Question: In a Windows Forms application, how do I take a "screenshot" of certain coordinates?
In the picture below, you see a Window and inside that window is a little gray box, somewhere near the center.

Where every I might place that box, how can I take a "screenshot" of it (including whatever content is inside it) programmatically?
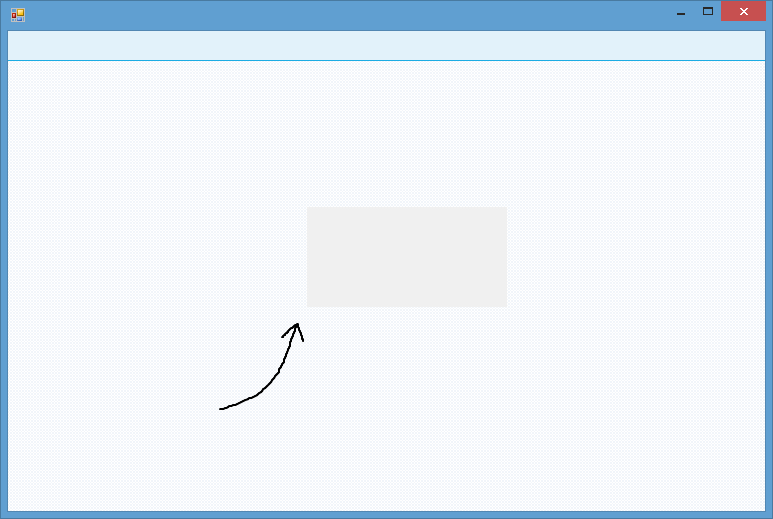
Answer: ## Simple way
Simple, use 'Graphics.CopyFromScreen'
'''
private Bitmap bitmap;
private Graphics graph;
graph.CopyFromScreen(X, Y, 0, 0, Size, CopyPixelOperation.SourceCopy);
'''
Now you can use 'bitmap', that contains a source copy of the area.
## Hacky way
'''
SendKeys.Send("%{PRTSC}"); //Alt + PrtSc to screenshot just the active window.
Bitmap clipboardImage = Clipboard.GetImage(); //Get image from the clipboard
//Here you crop the image using Bitmap.Clone();
//Be happy and question yourself why you are doing this way.
'''